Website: ulta-beauty
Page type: address-validator
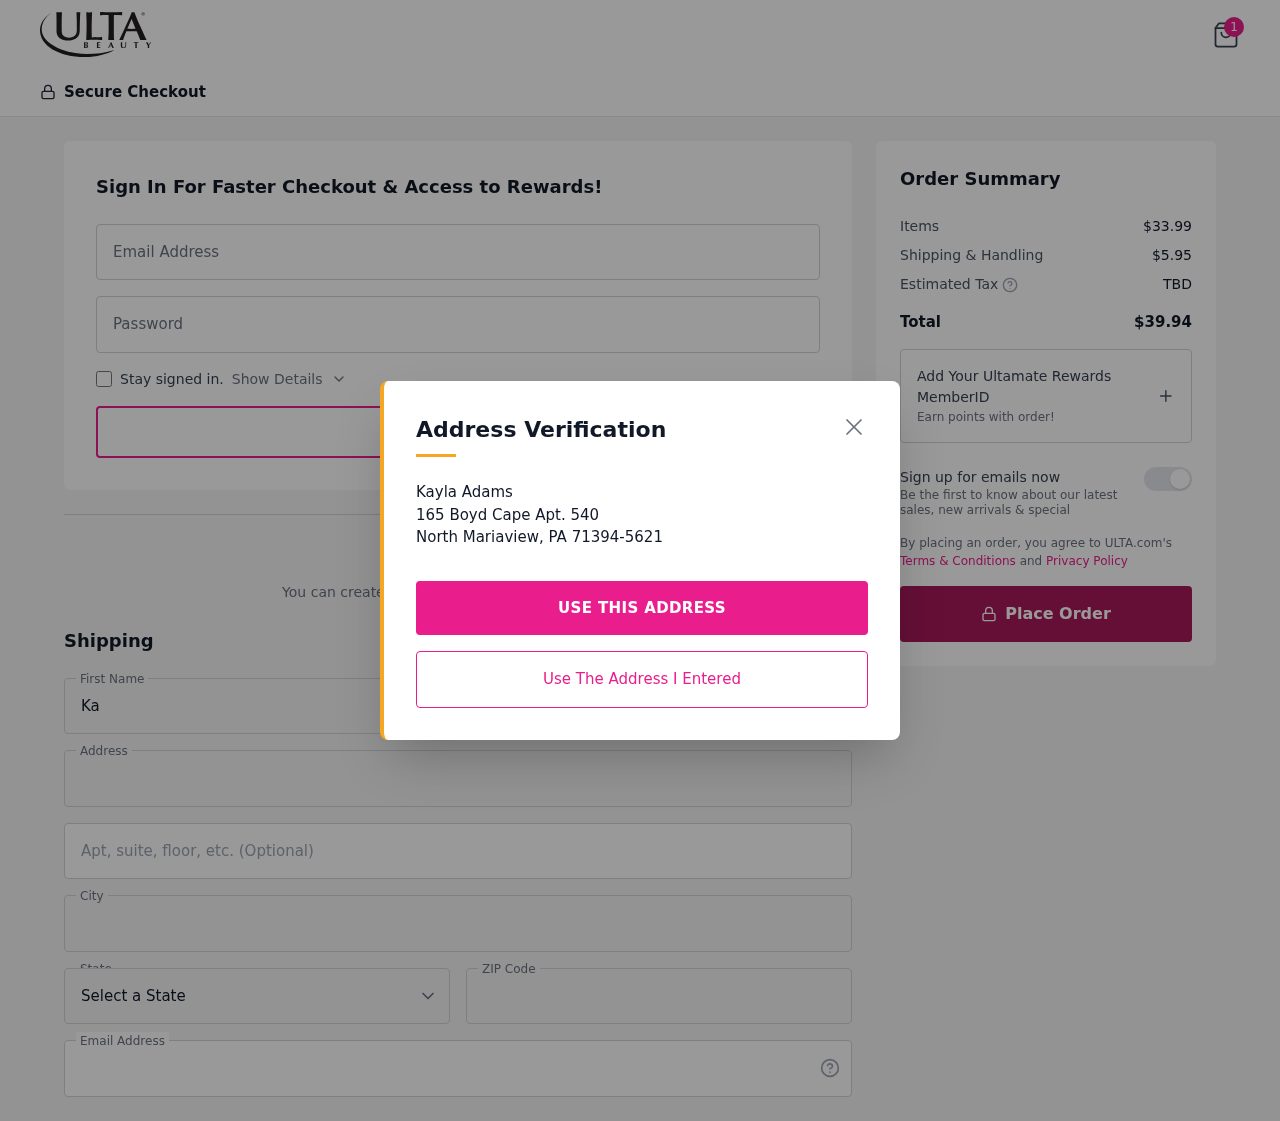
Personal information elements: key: PII_CITY
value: North Mariaview
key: PII_EMAIL
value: kaylaadams@yahoo.com
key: PII_FIRSTNAME
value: Kayla
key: PII_LASTNAME
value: Adams
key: PII_POSTCODE
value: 71394
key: PII_STATE_ABBR
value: PA
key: PII_STREET
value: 165 Boyd Cape Apt. 540
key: PII_STREET2
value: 165 Boyd Cape Apt. 540
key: PII_STREET2
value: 59314 Lucas Expressway
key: PII_FULLNAME2
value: Kayla Adams
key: PII_CITY2
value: North Mariaview
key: PII_STATE_ABBR2
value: PA
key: PII_POSTCODE_FULL
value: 71394
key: PII_POSTCODE_EXT
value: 5621
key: PII_POSTCODE_NUMERIC
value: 71394
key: PII_POSTCODE_EXT_NUMERIC
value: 5621
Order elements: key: ORDER_NUM_ITEMS
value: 1
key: ORDER_SUBTOTAL
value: $33.99
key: ORDER_SHIPPING_COST
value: $5.95
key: ORDER_TOTAL
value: $39.94